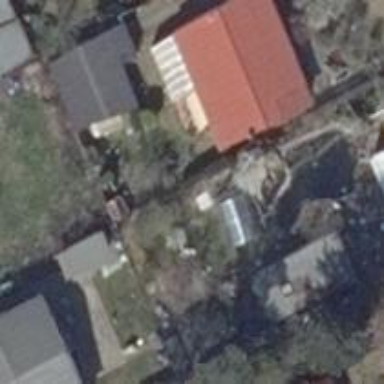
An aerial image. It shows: Detached building with gabled roof.